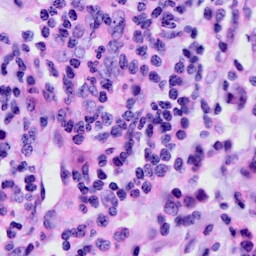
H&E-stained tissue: Cervix